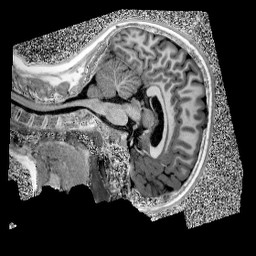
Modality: UNIT1
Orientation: sagittal
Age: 13
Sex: female
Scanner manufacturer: siemens
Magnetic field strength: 3 T
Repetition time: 4 s
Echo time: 0.00303 s